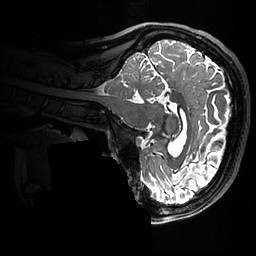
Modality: T2w
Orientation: sagittal
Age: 23
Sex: female
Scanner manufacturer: ge
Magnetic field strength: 3 T
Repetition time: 3.202 s
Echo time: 0.05874 s